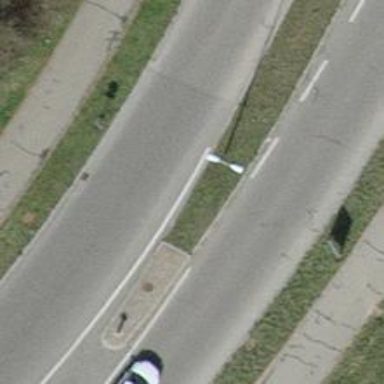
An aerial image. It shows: Secondary road with asphalt surface and separate sidewalk.